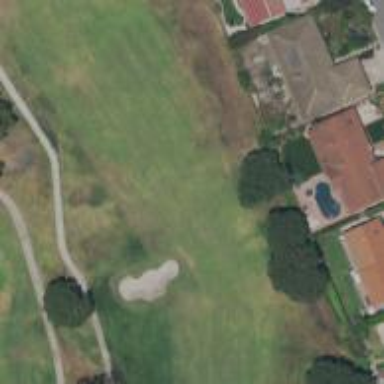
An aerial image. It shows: Golf hole.